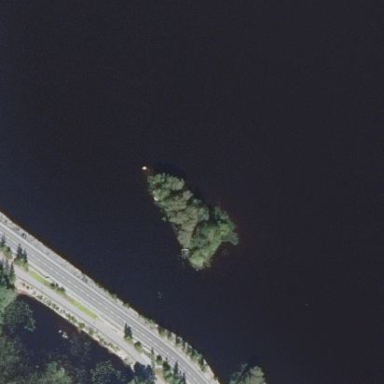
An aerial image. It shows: Islet covered in mixed woodland.